Question: I'm using the Caret package in R to train a model by the method called 'xgbTree' in R.
After plotting the trained model as shown the picture below: the tuning parameter namely 'eta' = 0.2 is not what I want as I also have eta = 0.1 as tuning parameter defined in expand.grid before training the model, which is the best tune. So I want to change the eta = 0.2 in the plot to the scenario that eta = 0.1 in the plot function. How could I do it? Thank you.

'''
set.seed(100) # For reproducibility
xgb_trcontrol = trainControl(
method = "cv",
#repeats = 2,
number = 10,
#search = 'random',
allowParallel = TRUE,
verboseIter = FALSE,
returnData = TRUE
)
xgbGrid <- expand.grid(nrounds = c(100,200,1000), # this is n_estimators in the python code above
max_depth = c(6:8),
colsample_bytree = c(0.6,0.7),
## The values below are default values in the sklearn-api.
eta = c(0.1,0.2),
gamma=0,
min_child_weight = c(5:8),
subsample = c(0.6,0.7,0.8,0.9)
)
set.seed(0)
xgb_model8 = train(
x, y_train,
trControl = xgb_trcontrol,
tuneGrid = xgbGrid,
method = "xgbTree"
)
'''
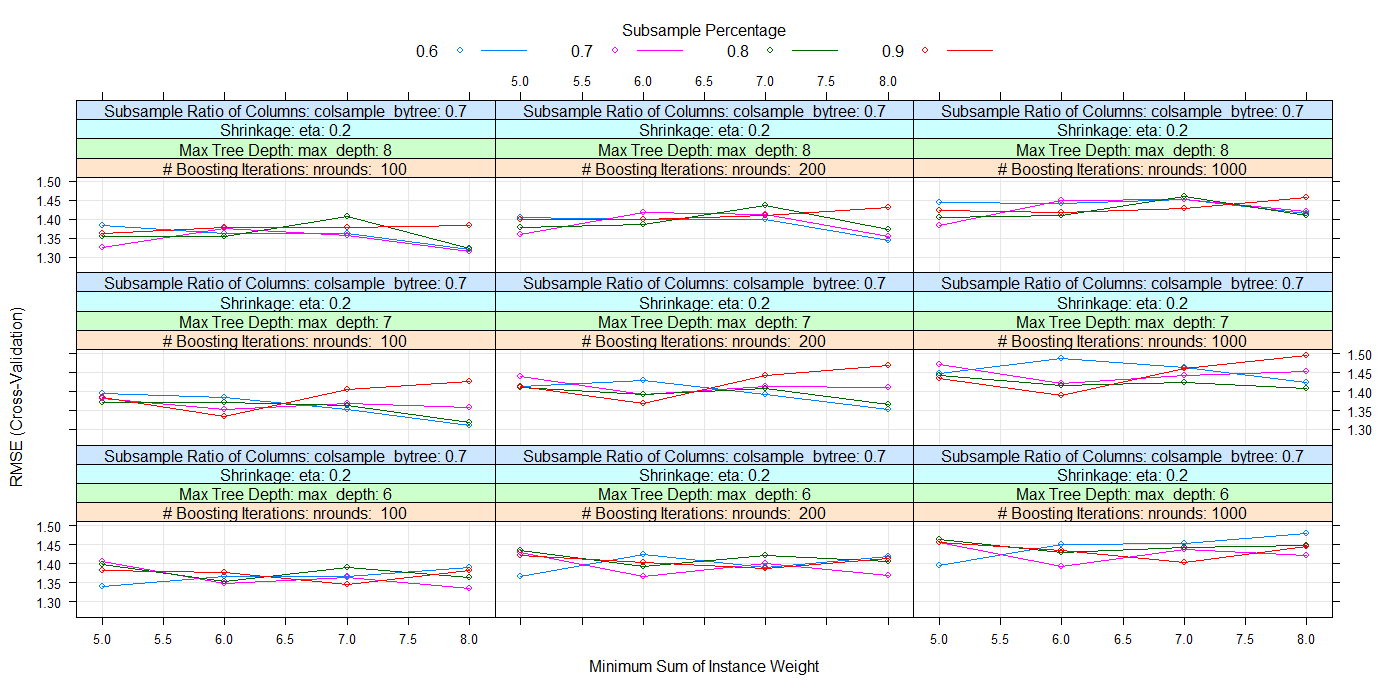
Answer: What happens is that the plotting device plots over all values of your grid, and the last one to appear is eta=0.2. For example:
'''
xgb_trcontrol = trainControl(method = "cv", number = 3,returnData = TRUE)
xgbGrid <- expand.grid(nrounds = c(100,200,1000),
max_depth = c(6:8),
colsample_bytree = c(0.6,0.7),
eta = c(0.1,0.2),
gamma=0,
min_child_weight = c(5:8),
subsample = c(0.6,0.7,0.8,0.9)
)
set.seed(0)
x = mtcars[,-1]
y_train = mtcars[,1]
xgb_model8 = train(
x, y_train,
trControl = xgb_trcontrol,
tuneGrid = xgbGrid,
method = "xgbTree"
)
'''
You can save your plots like this:
'''
pdf("plots.pdf")
plot(xgb_model8,metric="RMSE")
dev.off()
'''
Or if you want to plot a specific parameter, for example eta = 0.2, you would also need to fix the 'colsample_bytree', otherwise it's too many parameters:
'''
library(ggplot2)
ggplot(subset(xgb_model8$results
,eta==0.1 & colsample_bytree==0.6),
aes(x=min_child_weight,y=RMSE,group=factor(subsample),col=factor(subsample))) +
geom_line() + geom_point() + facet_grid(nrounds~max_depth)
'''
<URL>